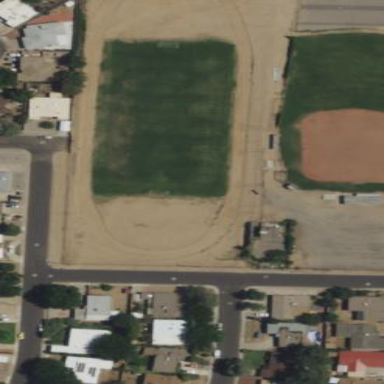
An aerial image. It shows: Track on dirt surface within leisure land.